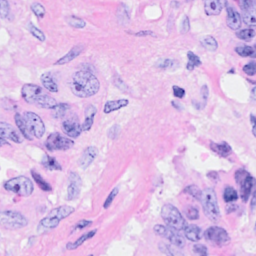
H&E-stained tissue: Breast